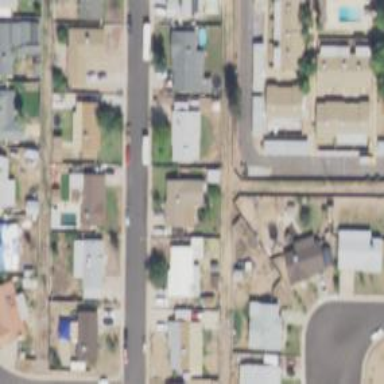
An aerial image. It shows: Alleyway designated as service road.